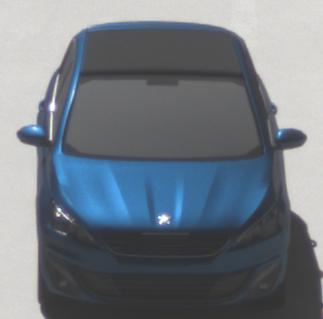
Make: Peugeot
Model: 308 VTi 82
Detailed model: 308 (II)
Model produced from: 2013/09
Model produced until: 2014/11
Doors: 5
Color: blue
Road condition: dry road
Daytime: midday
Contrast: high contrast